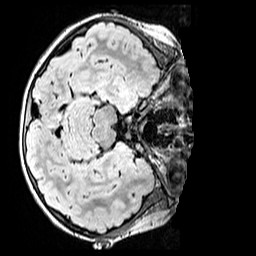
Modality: FLAIR
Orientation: axial
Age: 9
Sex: male
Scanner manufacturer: siemens
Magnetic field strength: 3 T
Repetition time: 5 s
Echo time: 0.388 s